Question: I'm trying to use the intent generated by Google Play Services to select the google account
'''
private void showGoogleAccountPicker() {
Intent googlePicker = AccountPicker.newChooseAccountIntent(null, null,
new String[] { GoogleAuthUtil.GOOGLE_ACCOUNT_TYPE }, true, null, null, null, null);
startActivityForResult(googlePicker, PICK_ACCOUNT_REQUEST);
}
@Override
protected void onActivityResult(final int requestCode, final int resultCode, final Intent data) {
if (requestCode == PICK_ACCOUNT_REQUEST && resultCode == RESULT_OK) {
String accountName = data.getStringExtra(AccountManager.KEY_ACCOUNT_NAME);
Log.d(TAG, "Account Name=" + accountName);
}
}
'''
The dialog shows my google account and the option to create a new one.

If I choose the "Add Account" option I'm correctly redirected to the account creation wizard, but if I choose the existing account and click "Ok", the dialog closes but it never returns to the Activity
The Logcat only prints this line. I don't think it has anything to do.
'''
W/IInputConnectionWrapper(23576): showStatusIcon on inactive InputConnection
'''
<URL>
<URL>
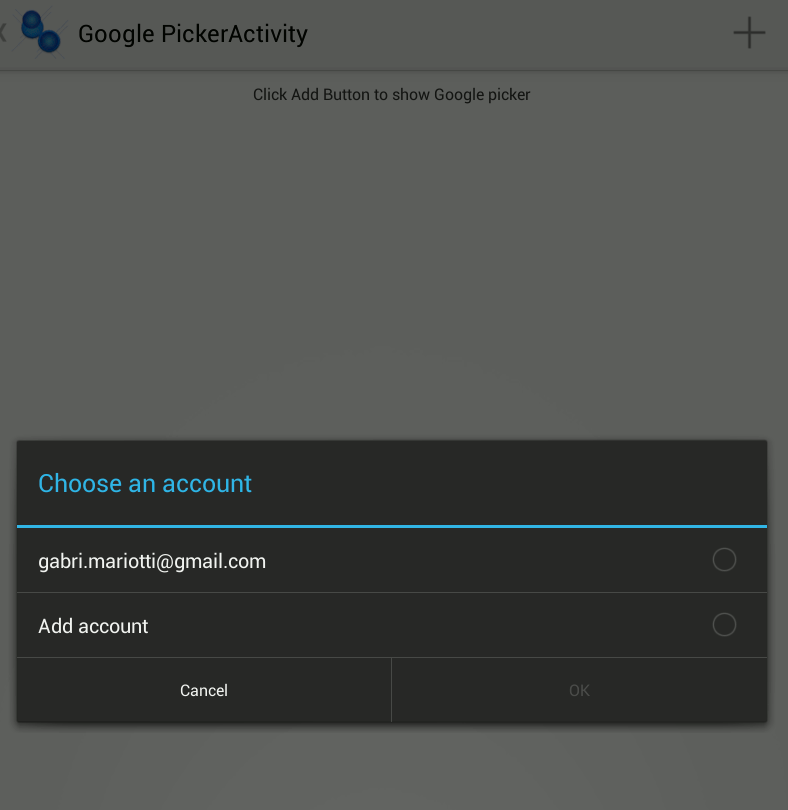
Answer: It turns out my Activity wasn't in the Back Stack because I was explicitly requesting it in the Manifest
'''
<activity
android:name=".ui.LoginActivity"
android:label="@string/app_name"
android:noHistory="true"
'''
so the Dialog couldn't find anyone to return the result to.
What a waste of time :(